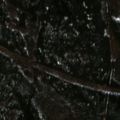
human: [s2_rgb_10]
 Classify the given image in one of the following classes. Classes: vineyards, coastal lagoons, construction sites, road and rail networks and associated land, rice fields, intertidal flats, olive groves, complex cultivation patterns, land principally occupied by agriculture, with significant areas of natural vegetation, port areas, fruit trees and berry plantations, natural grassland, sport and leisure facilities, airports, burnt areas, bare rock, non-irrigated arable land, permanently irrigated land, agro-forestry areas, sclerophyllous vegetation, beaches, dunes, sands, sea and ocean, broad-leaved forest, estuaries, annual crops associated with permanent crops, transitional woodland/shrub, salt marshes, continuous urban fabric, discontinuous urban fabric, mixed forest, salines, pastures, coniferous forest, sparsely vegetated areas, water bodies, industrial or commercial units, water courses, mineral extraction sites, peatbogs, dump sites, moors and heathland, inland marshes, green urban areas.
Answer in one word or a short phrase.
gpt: coniferous forest